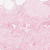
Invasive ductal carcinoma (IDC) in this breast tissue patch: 0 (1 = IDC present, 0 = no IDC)